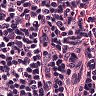
Metastatic tissue present: no